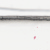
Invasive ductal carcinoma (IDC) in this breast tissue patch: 0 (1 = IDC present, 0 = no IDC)